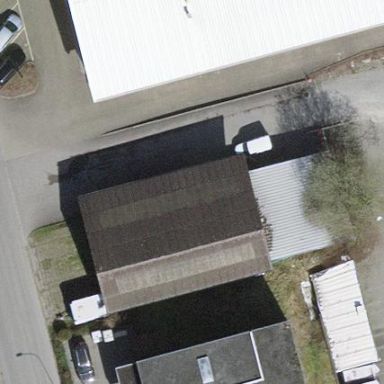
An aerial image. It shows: Industrial building.